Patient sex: F
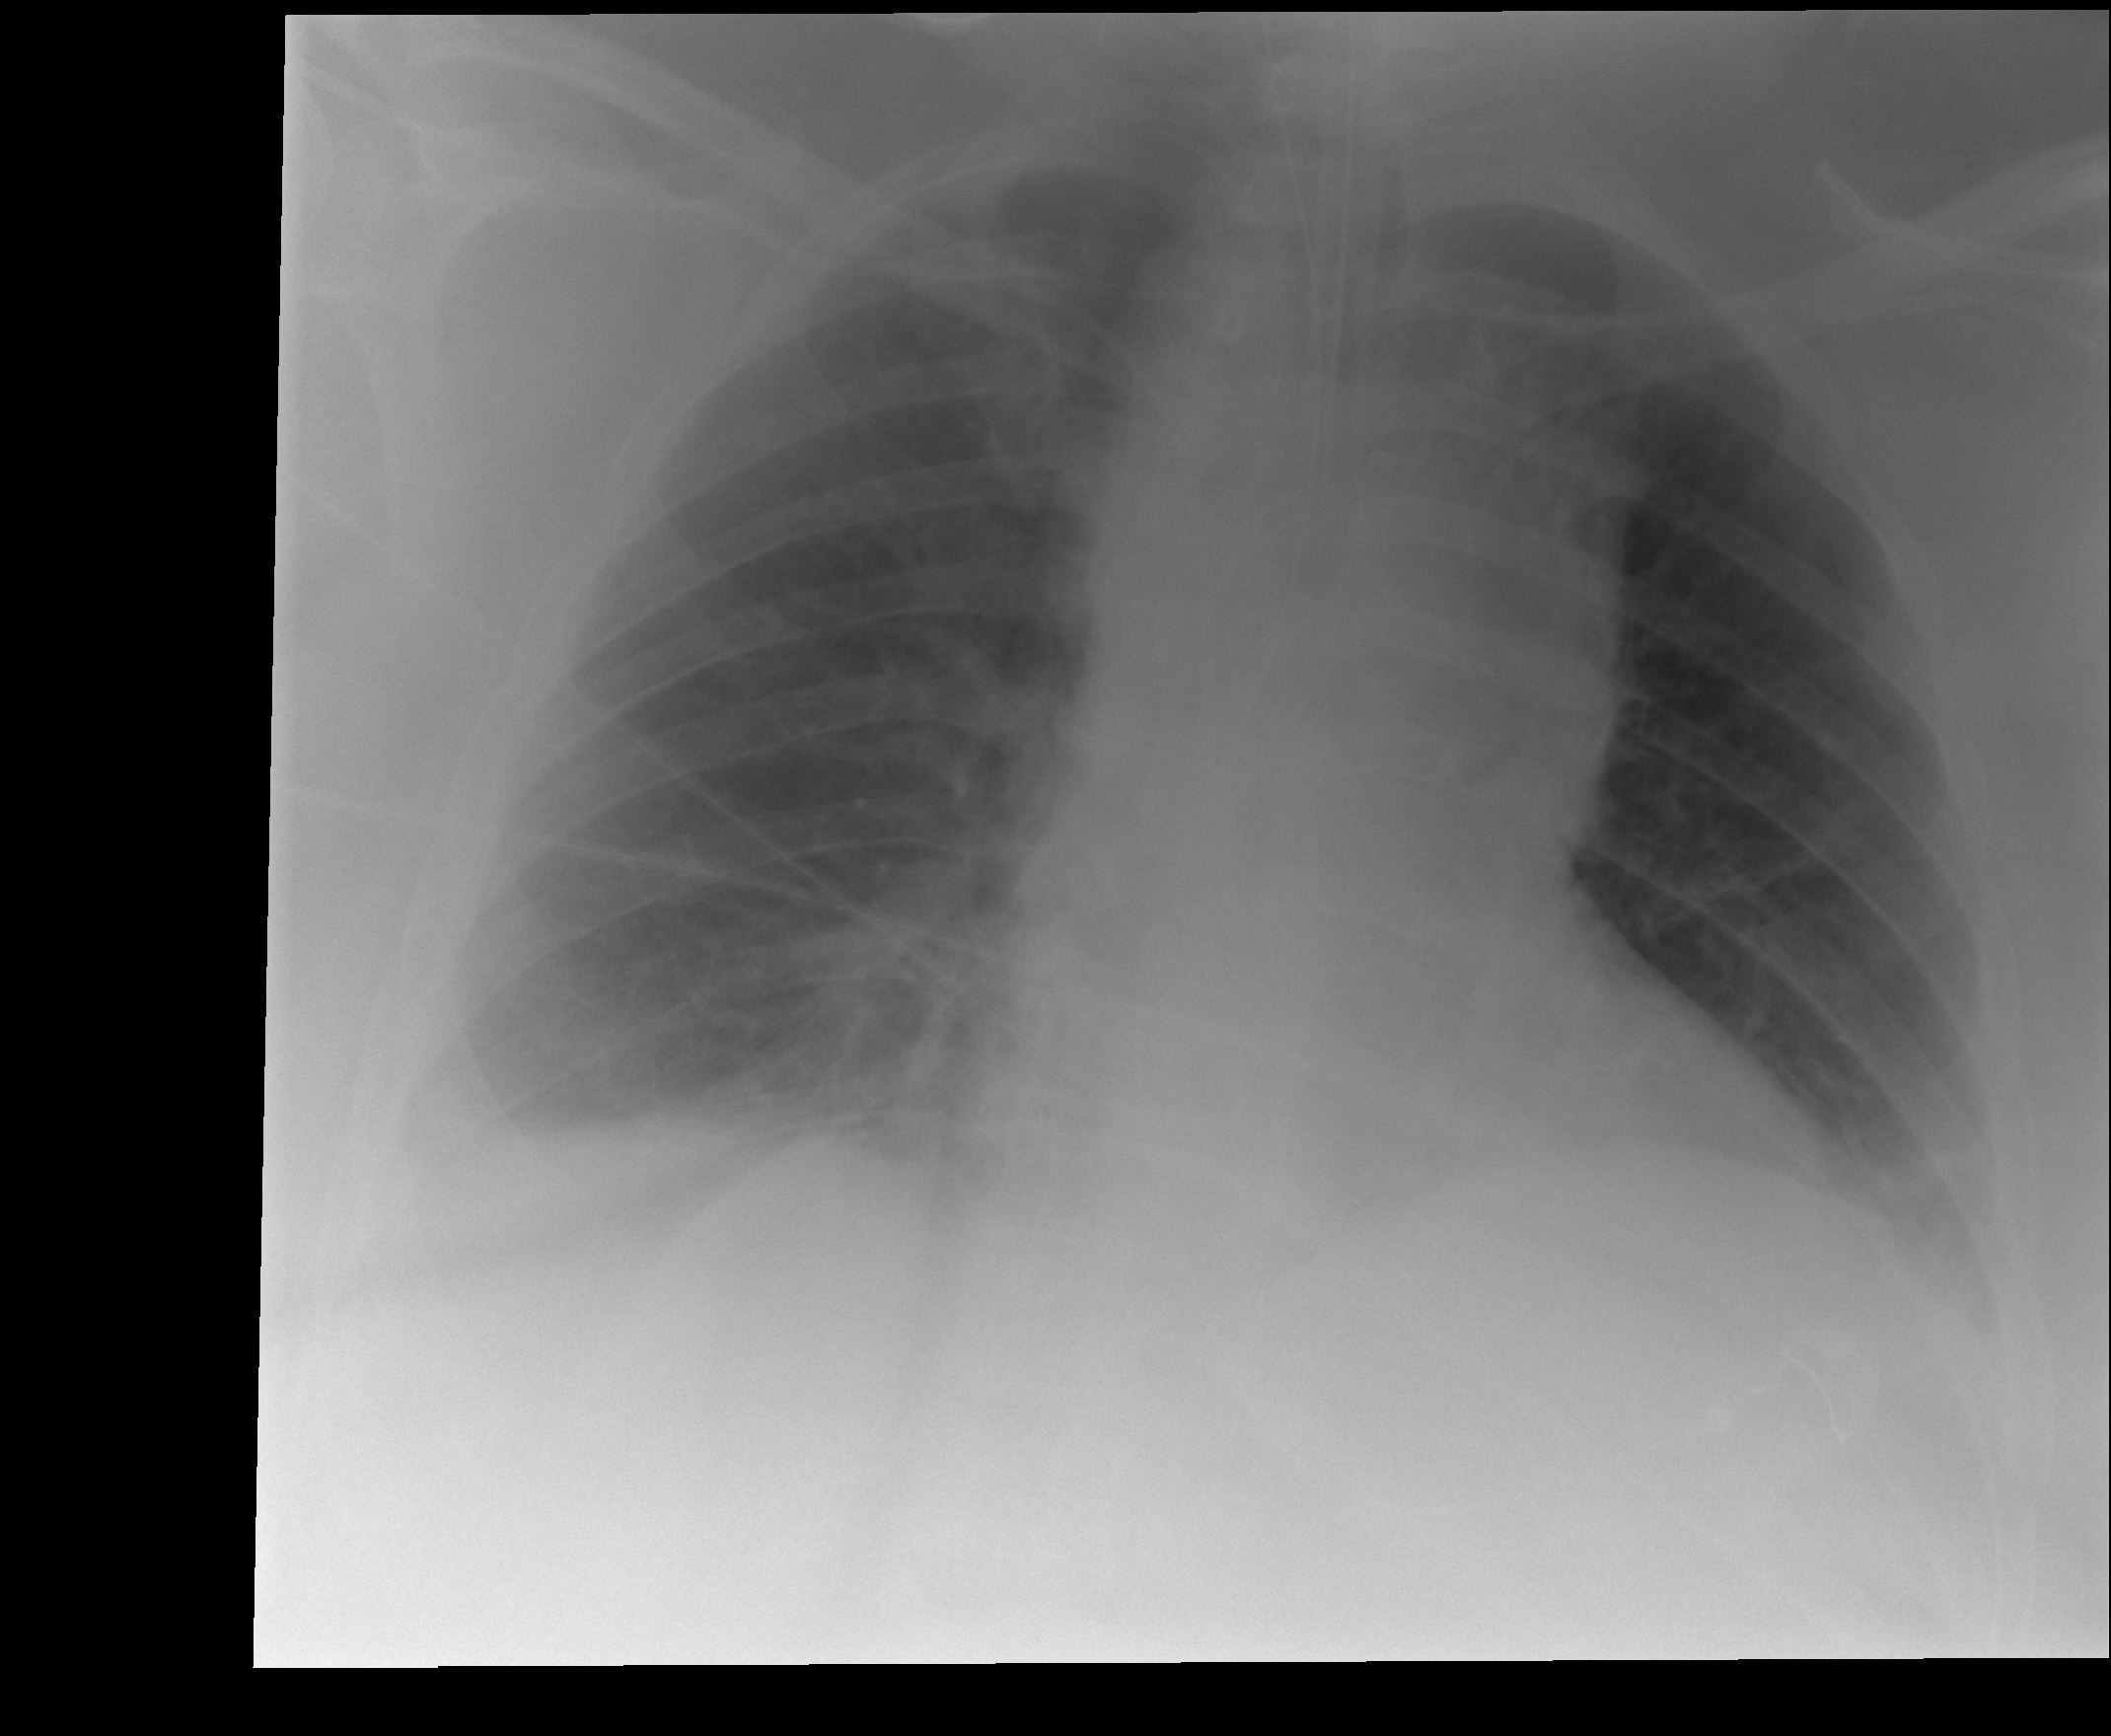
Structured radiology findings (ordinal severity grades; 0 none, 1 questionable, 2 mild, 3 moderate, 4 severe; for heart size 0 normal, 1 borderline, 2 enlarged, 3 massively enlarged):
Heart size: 0
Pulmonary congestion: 2
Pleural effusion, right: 0
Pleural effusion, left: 2
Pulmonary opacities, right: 2
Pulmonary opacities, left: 0
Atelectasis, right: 2
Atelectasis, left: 2